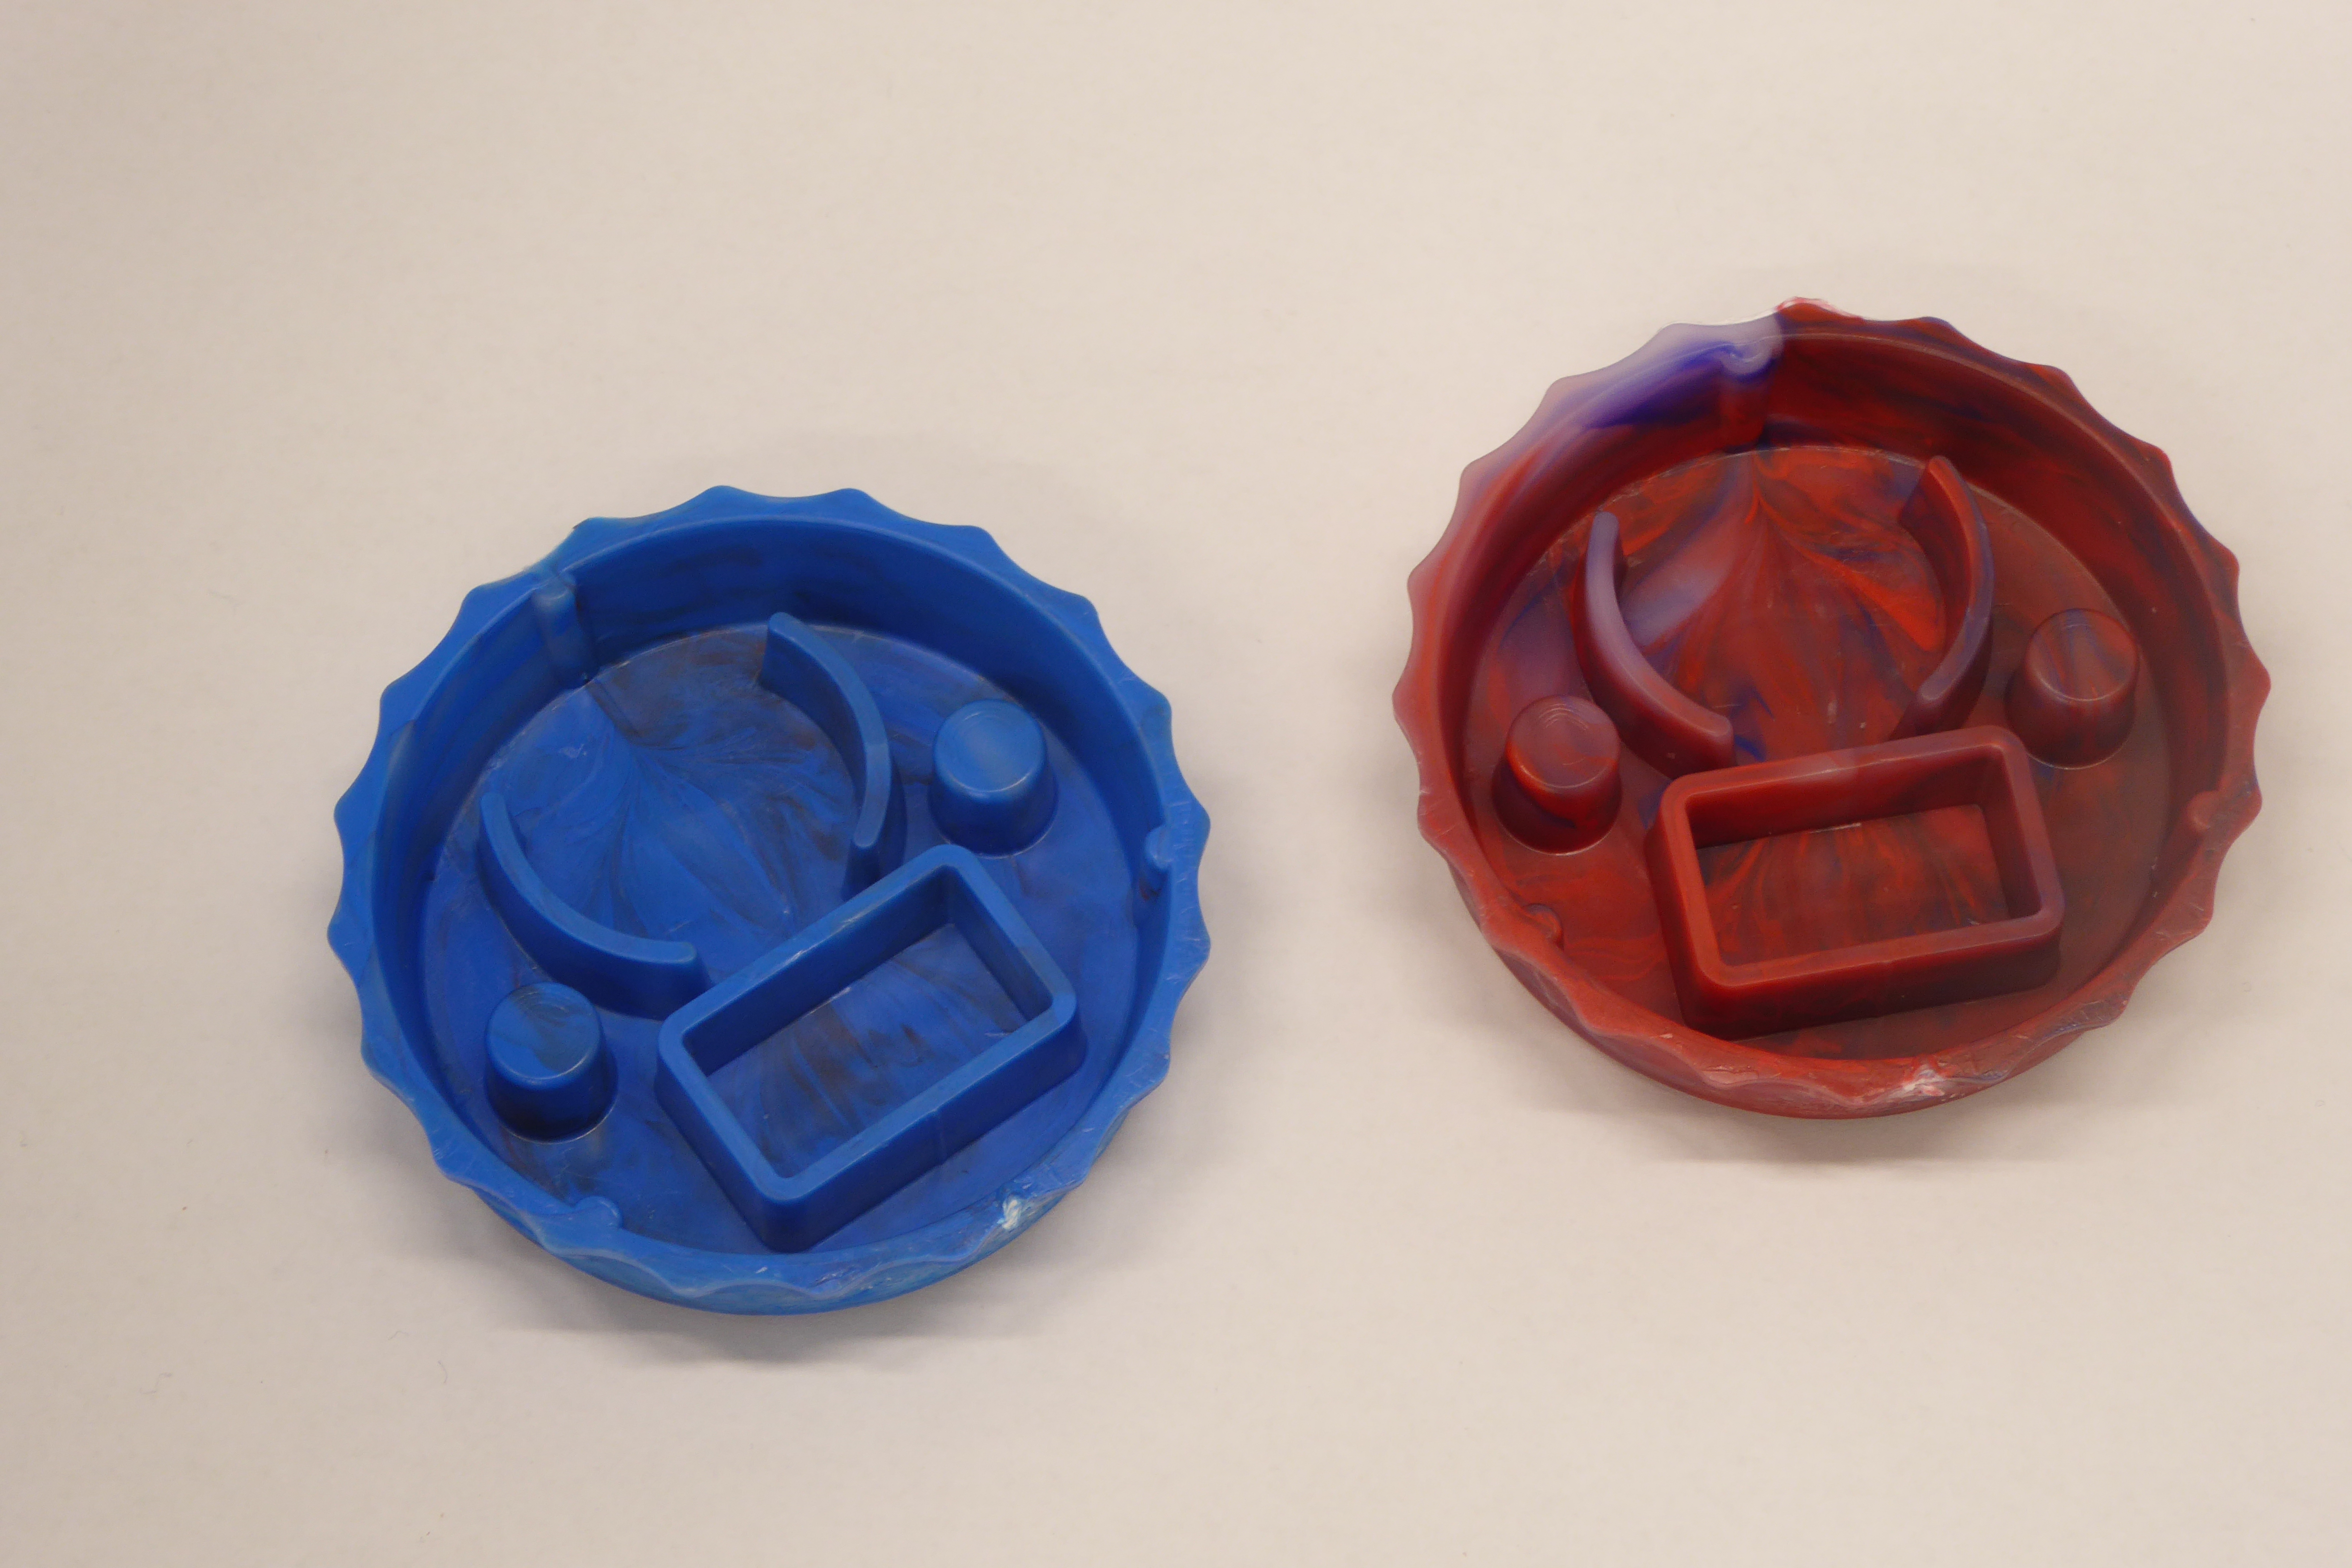
Label: Bottle Opener - Cover